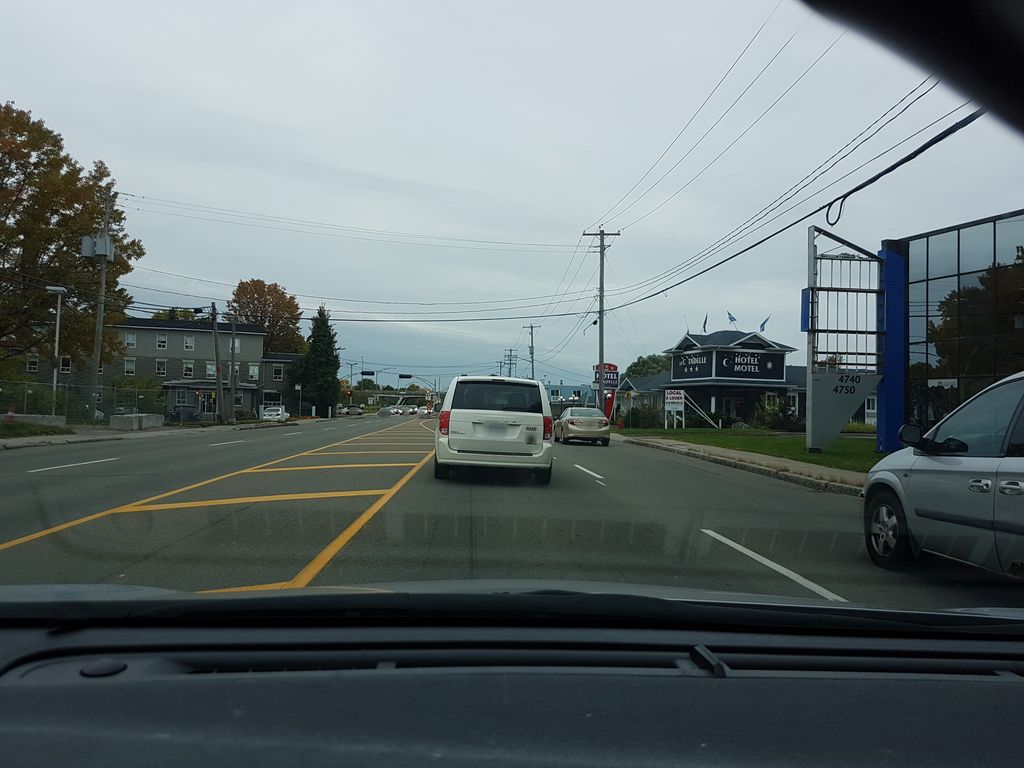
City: quebec_city